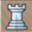
Piece: wR